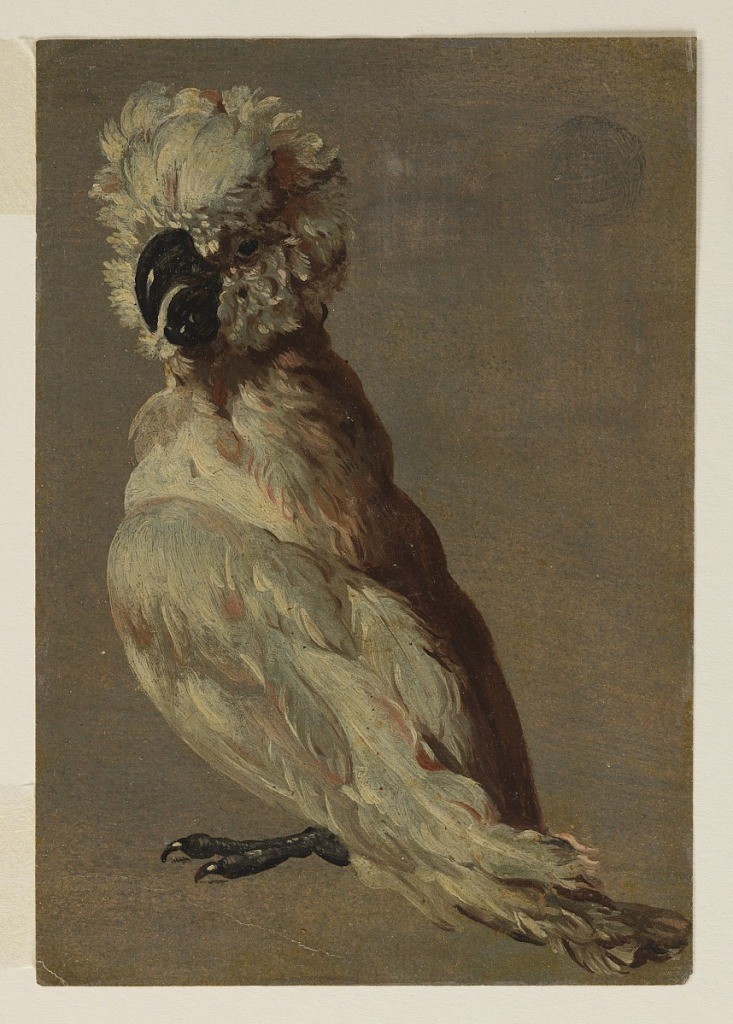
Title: A White-Brown Cockatoo
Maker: Frans Snyders, Flemish, 1579–1657
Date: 1610–50
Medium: Oil on paper
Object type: Drawing
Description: A cockatoo bird shown in profile, turned toward left, the head turned toward the spectator.